Question: I have a table in MySQL with various fields one of which is in the 'timestamp' format and it is called time, when I am trying
'''
SELECT time
FROM transactions
'''
And the
'''
id (int)
time (timestamp)
amount (float)
'''

I am getting an 'Unknown column in fieldlist' error. Should I convert the time to string to be able to retrieve it? or how can I get all the timestamps?
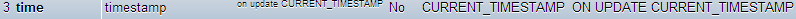
Answer: Use backticks for this
'''
SELECT 'time'
FROM transactions;
'''